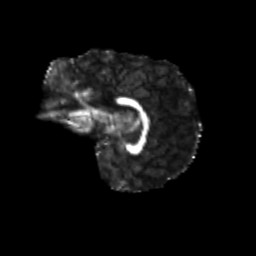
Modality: FA
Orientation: sagittal
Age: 9
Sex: male
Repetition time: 9.512 s
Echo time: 0.089 s